Interaction volume radius: 10 \u00c5
Interaction volume height: 20 \u00c5
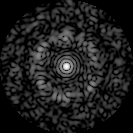
Disorder parameter: 0.777